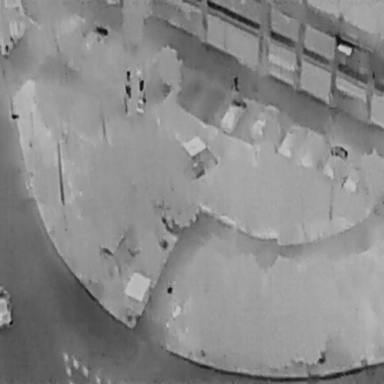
There is a Person in the infrared image.